Question: I have an array of images in jquery that I am attempting to load into a series of divs when the user clicks a specific box. On my localhost everything works great, but when I put on the internets. Something really odd happens.

the url that I am attempting to load is split into each individual character and separate div is created for each letter...?
here is the code that is used to create the div's and sign a background image to all of them.
'''
for (var i = 0, len = images[index].length; i < len; i++){
$('#project_display #slides .slides_container').append($('<div></div>'))
$('#project_display #slides .slides_container div').eq(i).css('background','url(' + images[index][i] +') center center no-repeat');
}
'''
images contains arrays of other images.
any help would be so great!
thanks!
here is images and another array creation:
'
var circus = new Array();
circus[0] = 'images/projects/circus1.jpg';
circus<URL> = 'images/projects/circus2.jpg';
circus[2] = 'images/projects/circus3.jpg';
circus[3] = 'images/projects/circus4.jpg';
circus[4] = 'images/projects/circus5.jpg';
var images = new Array();
images[0] = 'images/projects/radioshack_899.jpg';
images<URL> = radioImages;
images[2] = dwarf;
images[3] = dwarf;
images[4] = circus;
'
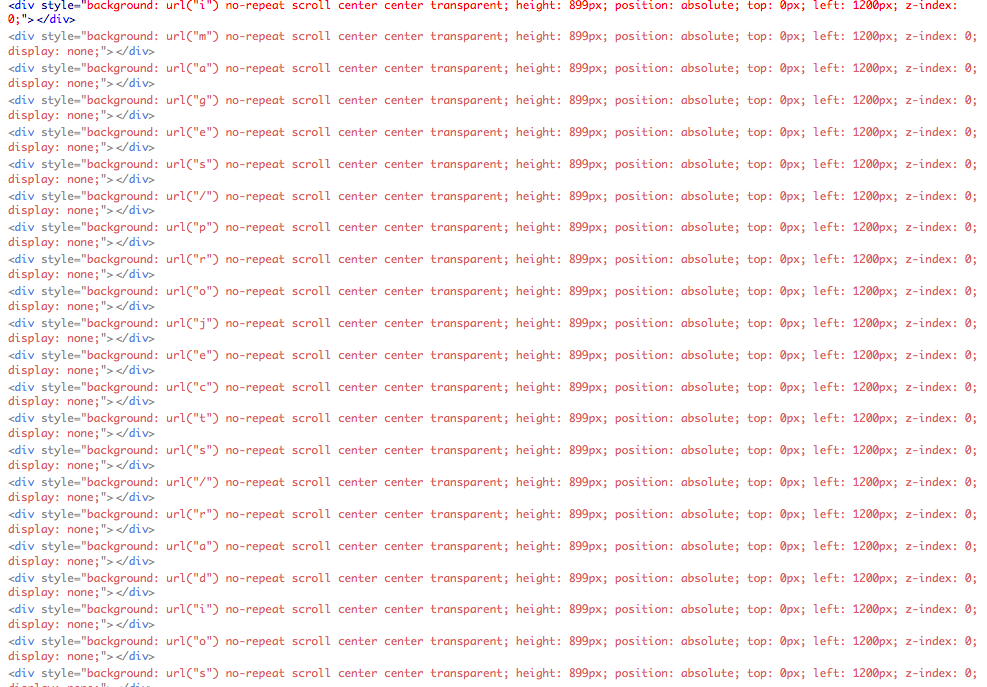
Answer: It's a little hard to tell without seeing more, but you are either doing something wrong in the for loop, or you are doing something wrong in the 'url(' + images[index][i] +')'.
Are you sure you that 'images.length' is'nt what your looking for in the for loop, and something tells me you should remove the '[i]' in the url(), like so: 'url(' + images[index] +')'
Maybe it should be something like this:
'''
for (var i = 0; i < images.length; i++){
$('<div></div>').css('background','url(' + images[i] +') center center no-repeat')
.appendTo($('#project_display #slides .slides_container'));
}
'''
And you should try to shorten down those selectors if possible.